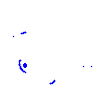
Particle: proton